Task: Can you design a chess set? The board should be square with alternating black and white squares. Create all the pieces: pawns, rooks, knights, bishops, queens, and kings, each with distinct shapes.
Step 1541:
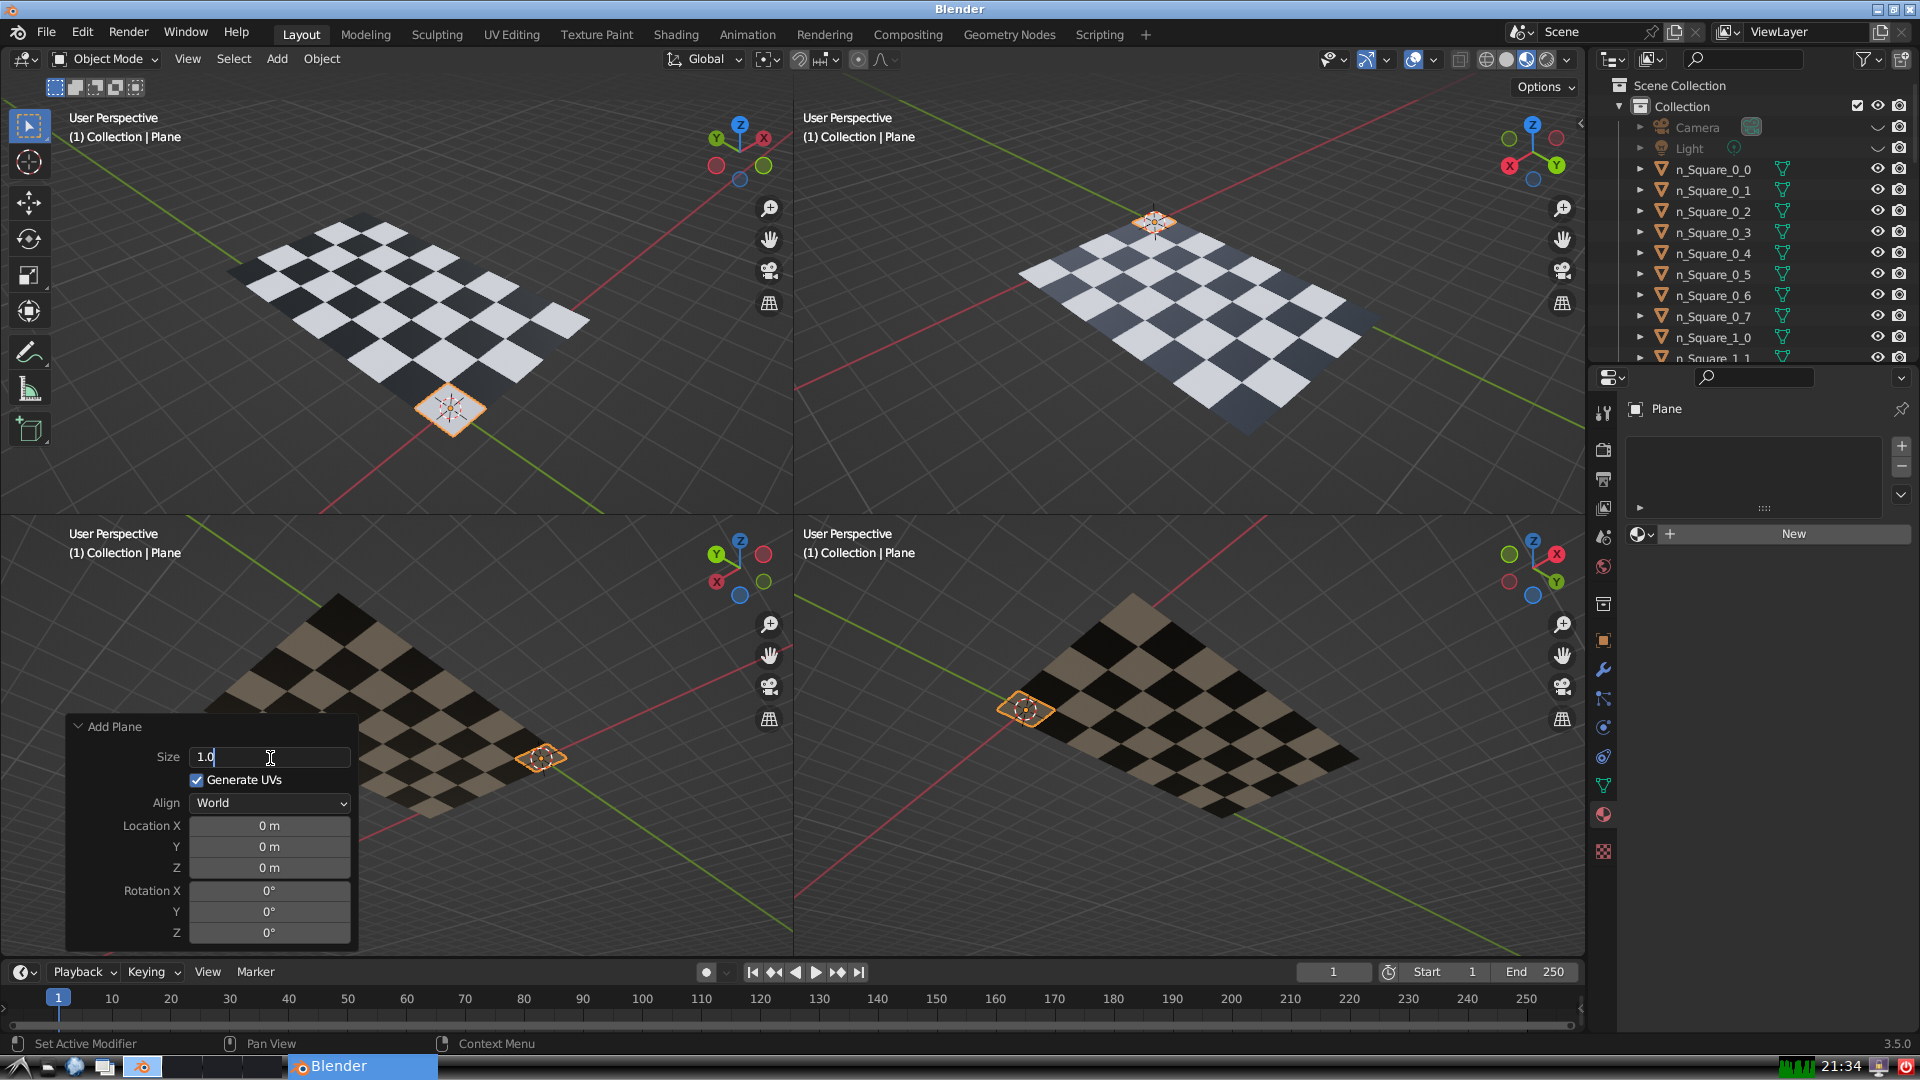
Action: {"key_press": ['Return']}